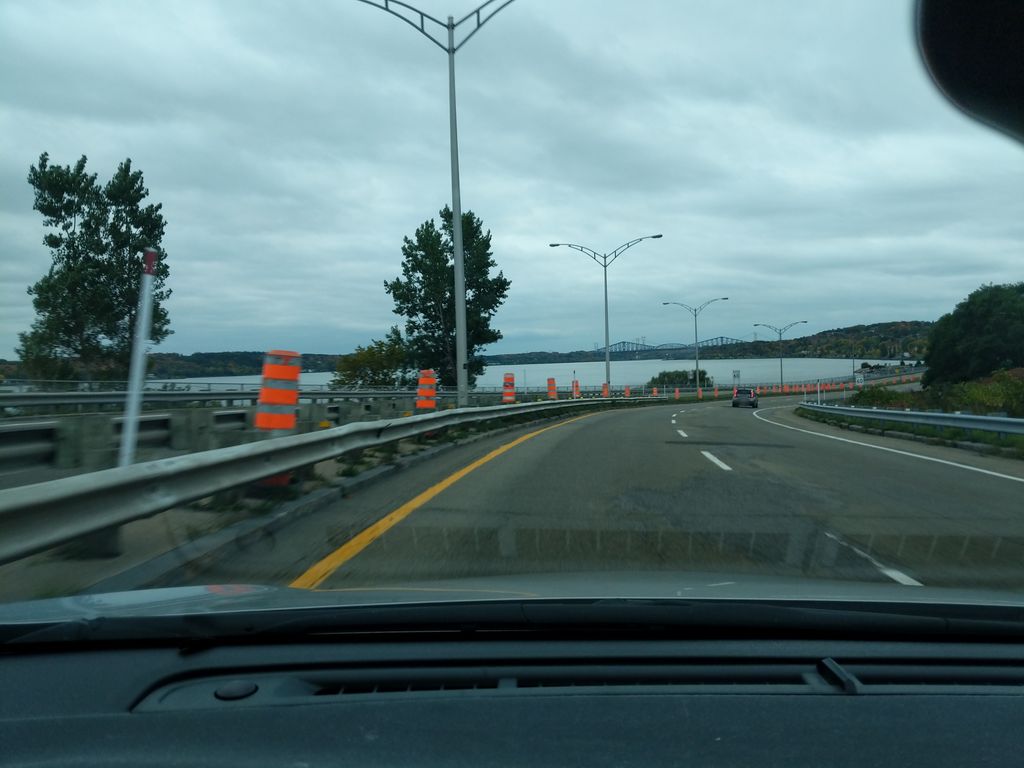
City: quebec_city